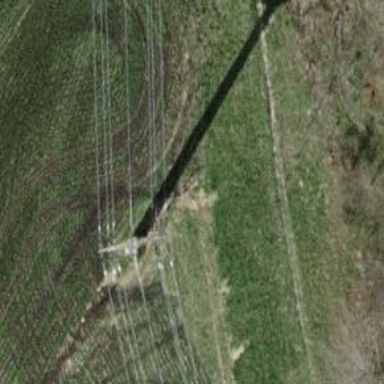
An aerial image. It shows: Power line is depicted.